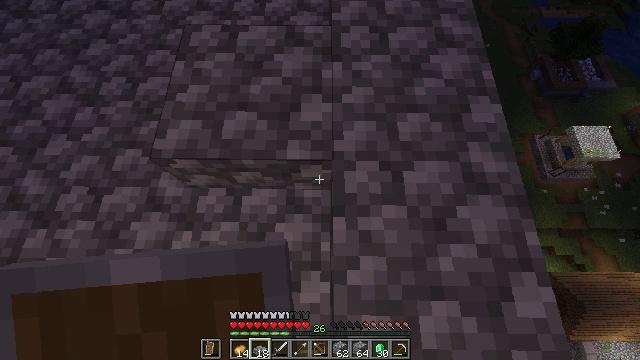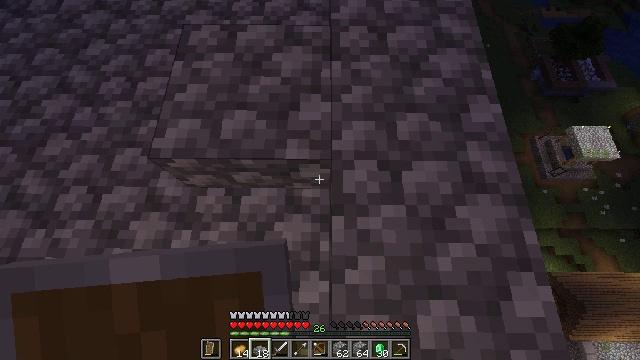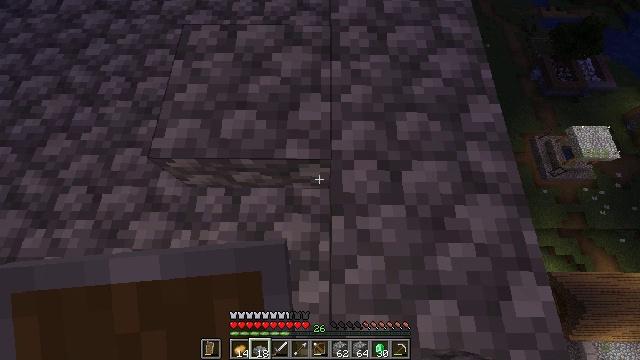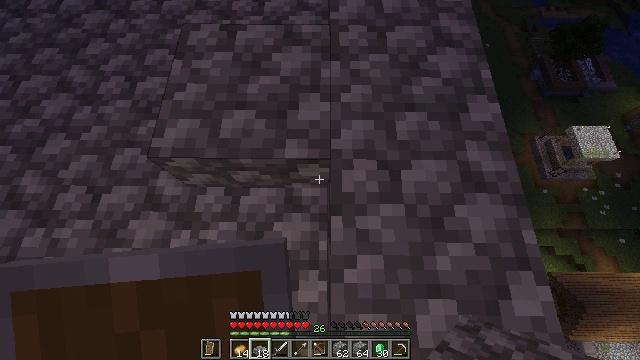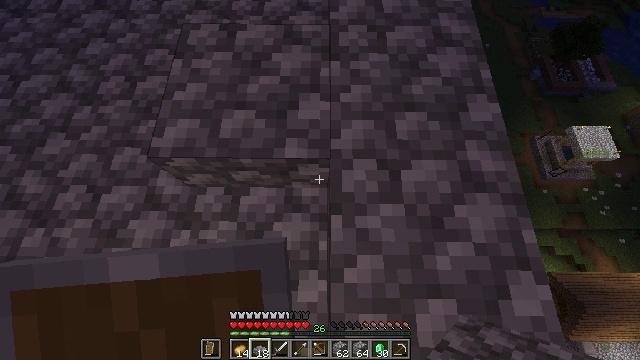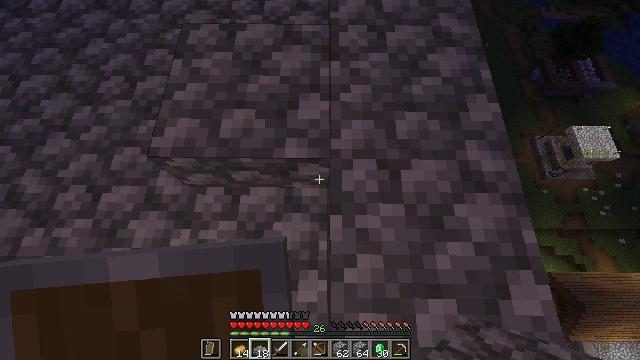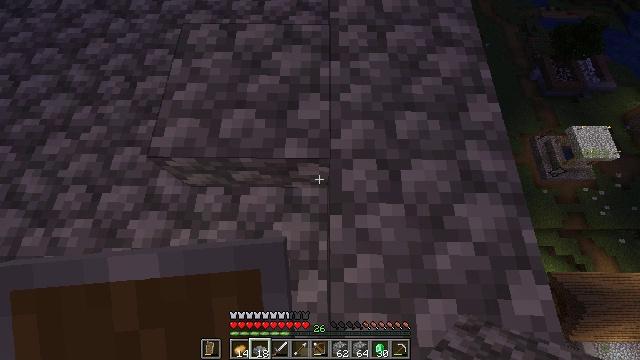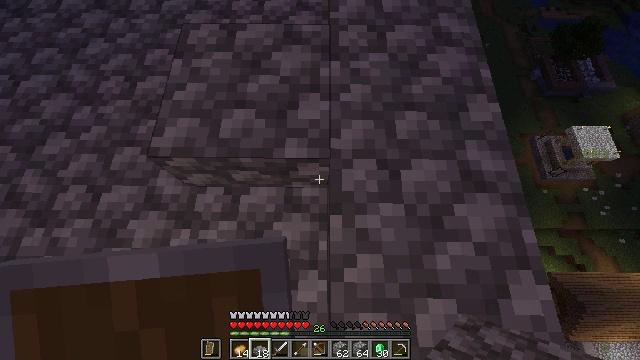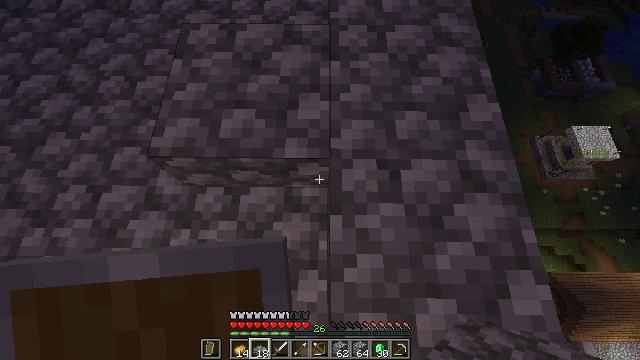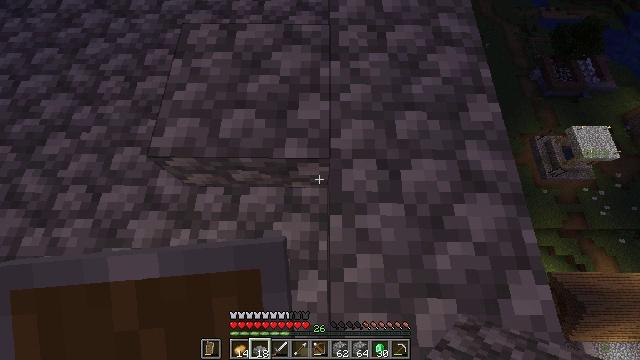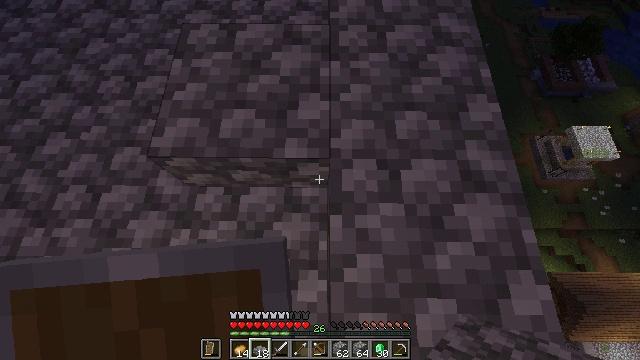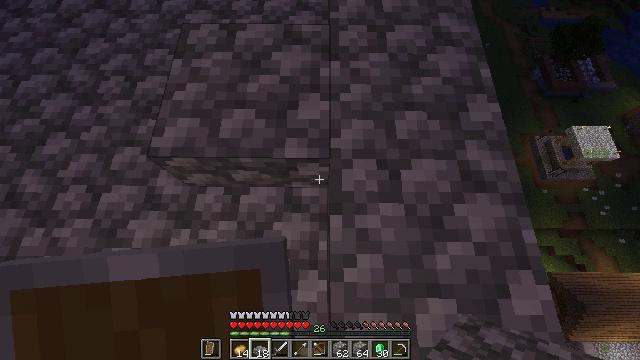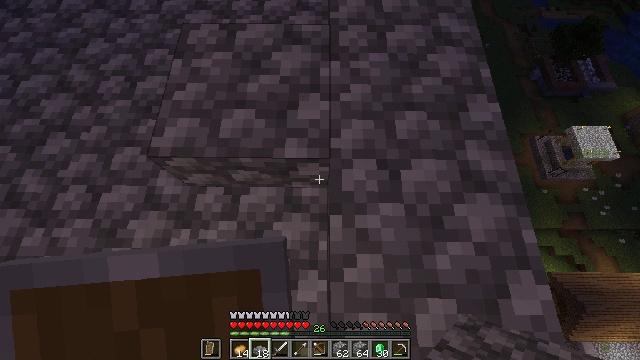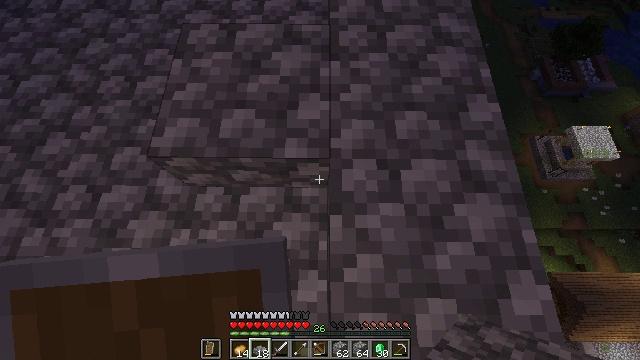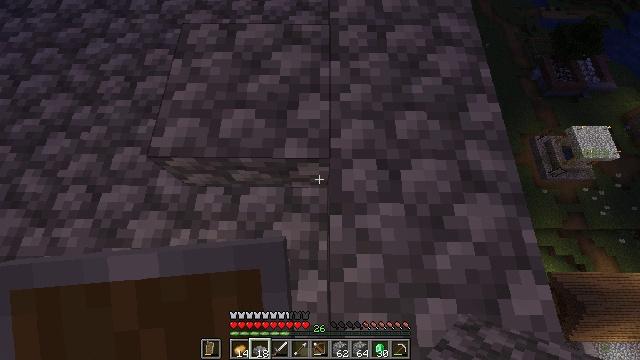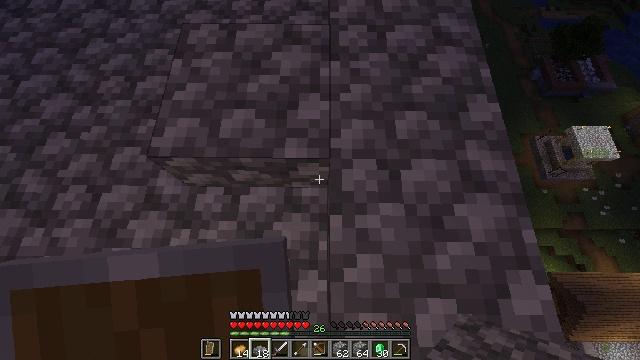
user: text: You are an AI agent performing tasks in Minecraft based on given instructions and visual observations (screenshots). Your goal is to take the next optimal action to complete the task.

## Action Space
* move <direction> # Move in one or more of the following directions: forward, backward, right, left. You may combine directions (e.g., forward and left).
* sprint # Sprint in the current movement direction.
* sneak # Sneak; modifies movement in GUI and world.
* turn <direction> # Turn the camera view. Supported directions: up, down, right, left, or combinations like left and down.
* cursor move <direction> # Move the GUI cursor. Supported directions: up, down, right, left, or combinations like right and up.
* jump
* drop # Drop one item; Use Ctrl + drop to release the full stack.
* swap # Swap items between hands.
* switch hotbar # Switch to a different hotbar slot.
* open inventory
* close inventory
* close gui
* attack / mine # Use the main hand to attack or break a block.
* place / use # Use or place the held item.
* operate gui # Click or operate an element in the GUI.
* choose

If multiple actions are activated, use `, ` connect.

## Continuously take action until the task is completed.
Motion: motion action
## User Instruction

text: Demolish the cobblestone slab for reuse.
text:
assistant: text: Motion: sneak
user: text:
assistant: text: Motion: sneak
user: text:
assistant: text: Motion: sneak
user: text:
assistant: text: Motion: sneak
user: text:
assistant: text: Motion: sneak
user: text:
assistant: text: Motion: sneak
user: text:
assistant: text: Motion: sneak
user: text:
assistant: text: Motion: sneak
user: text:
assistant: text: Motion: sneak
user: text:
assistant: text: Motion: sneak
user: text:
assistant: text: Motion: sneak
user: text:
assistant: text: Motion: sneak
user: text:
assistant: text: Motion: sneak
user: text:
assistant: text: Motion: sneak
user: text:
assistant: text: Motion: sneak
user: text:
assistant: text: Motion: sneak
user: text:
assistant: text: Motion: sneak
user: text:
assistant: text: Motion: sneak
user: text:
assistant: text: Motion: sneak
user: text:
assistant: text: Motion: sneak
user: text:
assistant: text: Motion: sneak
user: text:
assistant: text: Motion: sneak
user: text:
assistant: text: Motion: sneak
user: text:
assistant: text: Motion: sneak
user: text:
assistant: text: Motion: sneak
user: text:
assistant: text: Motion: sneak
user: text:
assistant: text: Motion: sneak
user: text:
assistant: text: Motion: sneak
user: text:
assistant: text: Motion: sneak
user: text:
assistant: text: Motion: sneak